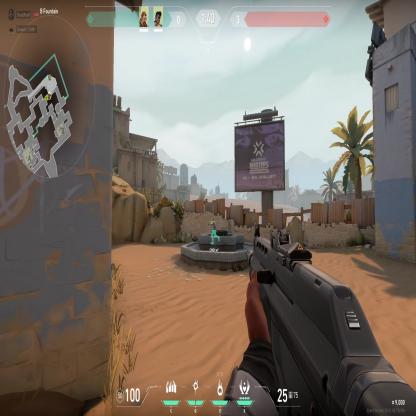
Label: teammate